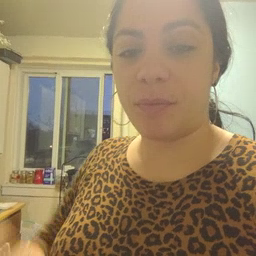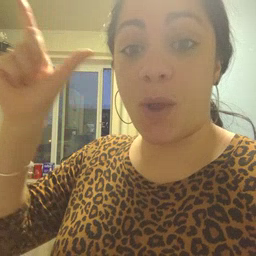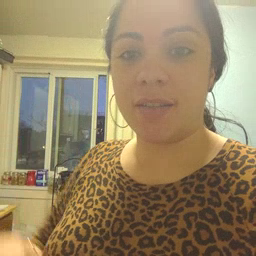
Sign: awake